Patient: sex F, age 52
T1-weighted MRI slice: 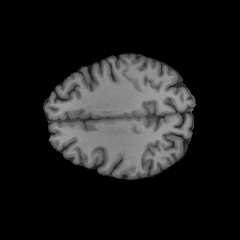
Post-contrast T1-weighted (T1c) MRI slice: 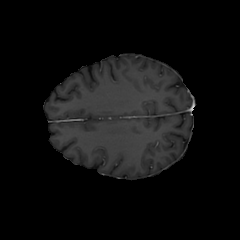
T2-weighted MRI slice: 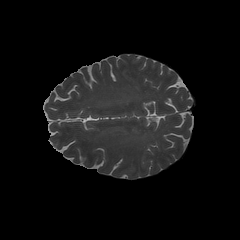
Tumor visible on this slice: no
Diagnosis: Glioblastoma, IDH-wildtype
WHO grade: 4